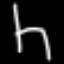
Label: chair